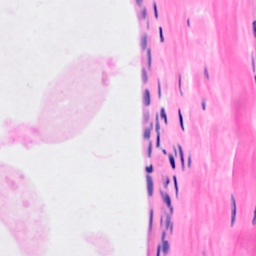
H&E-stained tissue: Breast